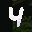
Label: 4